Question:
I have tried everything possito get rid of what I think is a memory leak with the HttpRequest or HttpResponse Classes in the CF.NET 3.5 running on a Win CE 6.0 device. I am using them to communucate with an IP camera.
Below is the current code I am using. The code is running in a custom control on a thread with its priority set to below normal and backgroundworker set to true. There are two of these control objects on one of my forms.
I say current because I have tried async requests and other permutations of the below code with no reduction in memory consumption:
'''
protected void CamRefreshThread()
{
while (true)
{
if (false != CamEnabled)
{
HttpWebRequest HttpReq = null;
try
{
lock (LockObject)
{
// create request
HttpReq = (HttpWebRequest)WebRequest.Create("http://" + this.Ipv4Address + "/axis-cgi/jpg/image.cgi");
HttpReq.Timeout = 5000;
HttpReq.ReadWriteTimeout = 5000;
HttpReq.Credentials = new NetworkCredential(this.CamUserName, this.CamPassword);
}
/* indicate waiting for reponse */
ResponseRxed = false;
// get response
using (HttpWebResponse HttpResp = (HttpWebResponse)HttpReq.GetResponse())
{
// get response streamImageFromStream
using (Stream ImgStream = HttpResp.GetResponseStream())
{
// get bitmap
using (Bitmap ImgFrmStream = new Bitmap(ImgStream))
{
if (false != CamEnabled)
{
/* indicate response has not timed out */
ResponseTimedOut = false;
ResponseFirst = true;
// marshall bitmap
this.Invoke(GetBitmapDelegate, ImgFrmStream);
/* indicate response rxed */
ResponseRxed = true;
}
}
}
}
}
catch (WebException e)
{
if (false == ResponseTimedOut)
{
ResponseTimedOut = true;
ResponseFirst = false;
this.Invoke(RefreshDisplayDelegate);
}
}
catch (Exception)
{
}
finally
{
if (null != HttpReq)
{
HttpReq.Abort();
}
}
}
Thread.Sleep(1);
}
}
'''
I have profiled it with the RPM and as the memory grows, so do a butch of rooted objects for the System.Net namespace and System.Threading namespace, which includes a bunch of thread and sync objects that I am not creating.
I have attached an image of the heap comparison of the first and last heap snapshots.
I have made sure to use "using" and call dispose on all the ojects that allow it. Also, I make sure to Abort the request when done. I have seen this in other examples and it is supposed to release connection resources, etc.
Here is the strange part, the leak only occurs when a timeout WebException is thrown if I do not have cameras connected. With cameras connected, the devices runs for days without increase in memory. Also, both the managed number of bytes and the total number of bytes grows in RPM so I do not think it is an unmanged leak. Lastly, I am attempting to get images from the camera as fast as I can. I am starting to wonder if I am just not giving the GC time to collect. But when a collection occurs (I see the collection count go up in RPM) the managed byte count does not go down, it just keeps growing. Hopefully I am doing something very stupid and this is an easy fix. As always, any help or suggestions are appreciated.
Additional Info:
The two delegates invoked from the camera thread are as follows if it might help to know:
'''
GetBitmapDelegate = new VoidDelegateBitmap(UpdateCamImage);
RefreshDisplayDelegate = new VoidDelegateVoid(RefreshCamImage);
protected void UpdateCamImage(Bitmap Frame)
{
if (null != BmpOffscreen)
{
BmpOffscreen.Dispose();
}
BmpOffscreen = (Bitmap)Frame.Clone();
Refresh();
}
protected void RefreshCamImage()
{
Refresh();
}
'''
Additional Info2:
Just to complete the information, below I have included the OnPaint(), etc. That I used to paint the Bitmap to the screen for the camera:
'''
protected override void OnPaint(PaintEventArgs e)
{
string DisplayString = null;
if (false == CamEnabled)
{
DisplayString = string.Empty;
}
else if (false != ResponseTimedOut)
{
DisplayString = "Communication Timeout!";
}
else if ((null != BmpOffscreen) && (false != ResponseFirst))
{
e.Graphics.DrawImage(BmpOffscreen, 0, 0);
}
else
{
DisplayString = "Loading...";
}
if (null != DisplayString)
{
e.Graphics.Clear(this.BackColor);
using (SolidBrush StringBrush = new SolidBrush(this.ForeColor))
{
using (StringFormat Format = new StringFormat())
{
Format.LineAlignment = StringAlignment.Center;
Format.Alignment = StringAlignment.Center;
e.Graphics.DrawString(DisplayString, this.Font, StringBrush, this.ClientRectangle, Format);
}
}
}
}
protected override void OnPaintBackground(PaintEventArgs e)
{
}
'''
Update:
Here is what I do not get. Since HttpRequest is just an object that hold information and cannot be closed/disposed, and since when a timeout WebException is thrown the HttpResponse is still null (cannot be closed), what is referencing the resources that were used to attempt the request? The only explaination is that there is some reference held by the HttpRequest object that when Abort is called, should release the resources used to make the request, the ones that I am seeing not recovered in RPM. Since I call Abort() and since the HttpRequest object is only in the scope during the request, I do not see how any resources referenced cannot be collected.
Update2:
Well, I let it run with the cameras enabled and allowed the timeouts to continue, then I disabled the cameras, eliminating the HttpRequest attempts and the timeouts, and let it run the rest of the day. At the end of the day, the GC was stuck at the same value (based on past test it should have grown by about 6MB), proving that is has nothing to do with giving the GC time to collect, at least I think. So the resources are still off in limbo and I need to figure out exactly what is keeping them rooted. Hopefully I can figure that
out and give another update. Until then...
Side Note:
Has anyone ever used HttpRequest/HttpResponse to get images from an IP camera, on a WIN CE device using CF.NET 3.5? If so, was there a test case for loss of comm from the camera for an indefinite amount of time? That should have been the first thing I asked since I have not found a lot of examples out there showing how to communicate to IP cameras from embedded devices.
Update3:
Well I think I have stumbled onto a fix for my specific issue. I made a few changes to the ServicePointManager static class members with respect to the number of default connections and the max idle time:
'''
ServicePointManager.DefaultConnectionLimit = 4;
ServicePointManager.MaxServicePointIdleTime = 1000;
'''
Since I will have a maximum of 4 cameras connected at any time, and since my timeout for the HttpRequest is set to 5000ms, I figured I would try a 1000ms max idle time to see what would happend. I let two units run overnight with no cameras connected (timing out every 5000ms). What normally would happen is I would come in the morning and the devices would be sitting there with an OOM message and the GC memory and physical memory would be maxed out for my system. Well, both devices were at the same memory levels that they were at when I left last night. So, I am hoping this is the fix for my issue. Based on MSDN documentation:
> The ConnectionLimit property sets the maximum number of connections that the ServicePoint can make to an Internet resource. The value of the ConnectionLimit property is set to the value of the ServicePointManager.DefaultConnectionLimit property when the ServicePoint is created; subsequent changes to DefaultConnectionLimit have no effect on existing ServicePoint instances.The MaxIdleTime property contains the length of time, in milliseconds, that the ServicePoint is allowed to maintain an idle connection to an Internet resource before it is recycled for use in another connection. You can set MaxIdleTime to Timeout.Infinite to indicate that the ServicePoint should never timeout. The default value of the MaxIdleTime property is the value of the ServicePointManager.MaxServicePointIdleTime property when the ServicePoint is created. Subsequent changes to the MaxServicePointIdleTime property have no effect on existing ServicePoint instances.The MaxServicePointIdleTime property sets the maximum idle time that the ServicePointManager assigns to the MaxIdleTime property when creating ServicePoint instances. Changes to this value will affect only ServicePoint instances that are initialized after the value is changed. After a ServicePoint has been idle for the time specified in MaxIdleTime, it is eligible for garbage collection. A ServicePoint is idle when the list of connections associated with the ServicePoint is empty.
The key to all of this for me is that is specifically states that after the service point is idle for the max idle time it is eligible for garbage collection. I have seen anywhere from 100 secs to 900 secs as the default for this value, depending on the framework version the description was pertaining to. I am going to do some more testing before I consider this a fix. I would love to here from anyone who has played with these properties to fix their specific issues and whether or not this makes sense as the root cause of the problem I have been seeing.
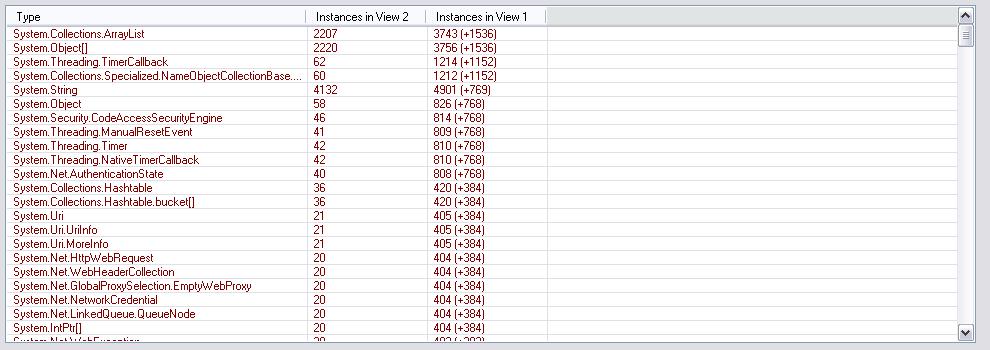
Answer: Please refer to Update3 in the post. This seems to have fixed my issue because of the reasons listed. Thanks for the responses.